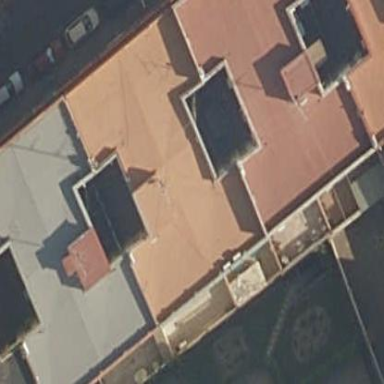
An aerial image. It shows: Residential building.